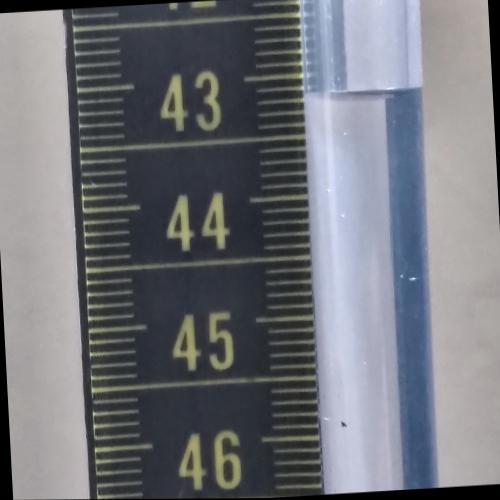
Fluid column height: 43.2 cm